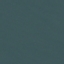
Label: SeaLake